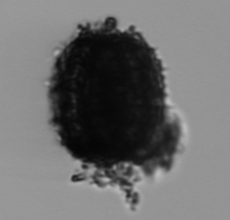
Label: Thalassiosira_TAG_external_detritus